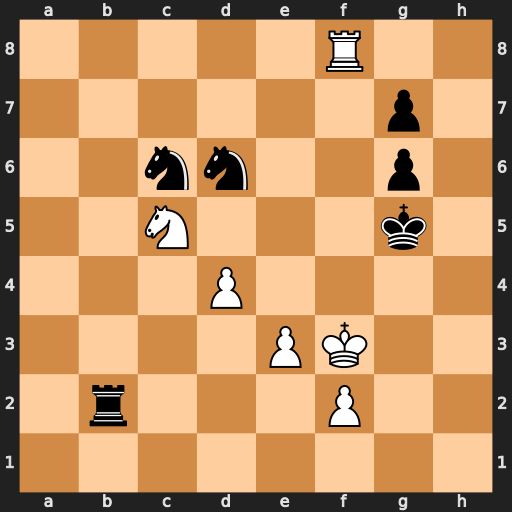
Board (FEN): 5R2/6p1/2nn2p1/2N3k1/3P4/4PK2/1r3P2/8
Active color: w
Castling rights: -
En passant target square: -
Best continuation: Ne6+ Kh6 Rh8#